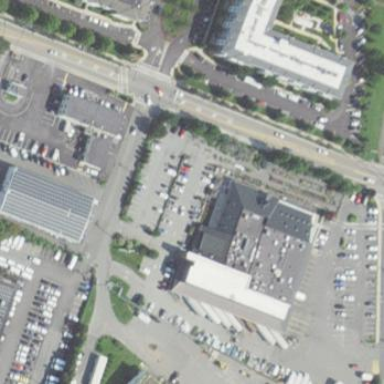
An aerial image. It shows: Retail area.